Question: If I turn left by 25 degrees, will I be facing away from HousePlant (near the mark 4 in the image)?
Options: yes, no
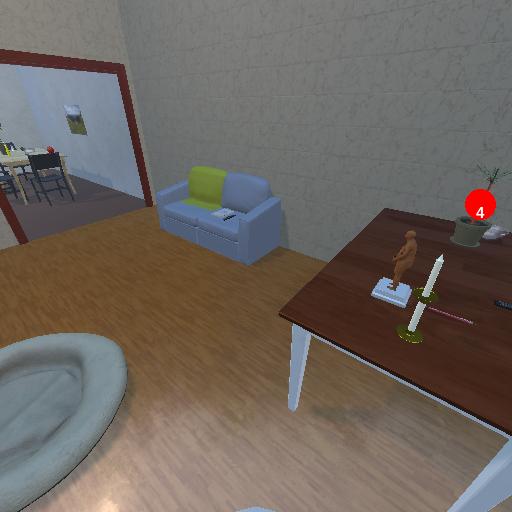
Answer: yes